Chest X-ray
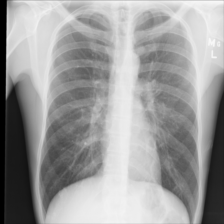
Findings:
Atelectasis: negative
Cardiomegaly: negative
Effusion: negative
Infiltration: negative
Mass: negative
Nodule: negative
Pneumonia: negative
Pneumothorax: negative
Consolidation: negative
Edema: negative
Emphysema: negative
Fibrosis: negative
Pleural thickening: negative
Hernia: negative